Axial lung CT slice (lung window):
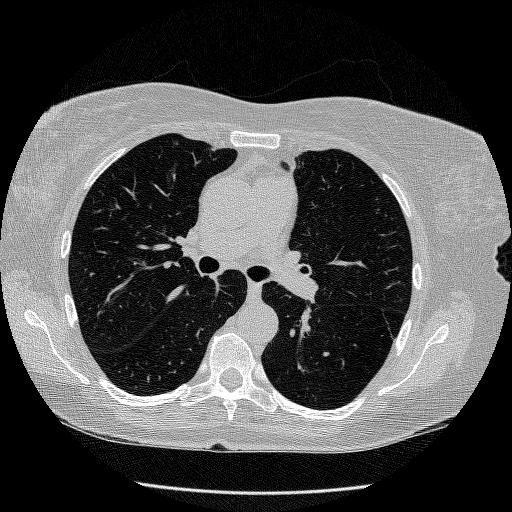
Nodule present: no